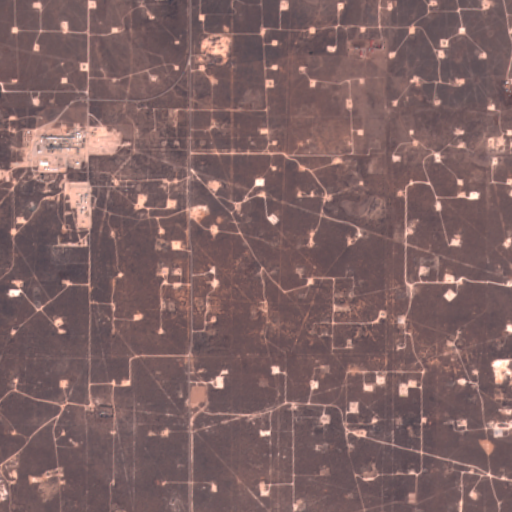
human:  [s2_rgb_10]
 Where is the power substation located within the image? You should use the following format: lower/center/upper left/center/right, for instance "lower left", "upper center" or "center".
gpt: The power substation is located in the upper left of the image.
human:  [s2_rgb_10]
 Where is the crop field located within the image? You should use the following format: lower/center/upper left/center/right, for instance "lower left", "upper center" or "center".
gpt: There is no crop field in the image.